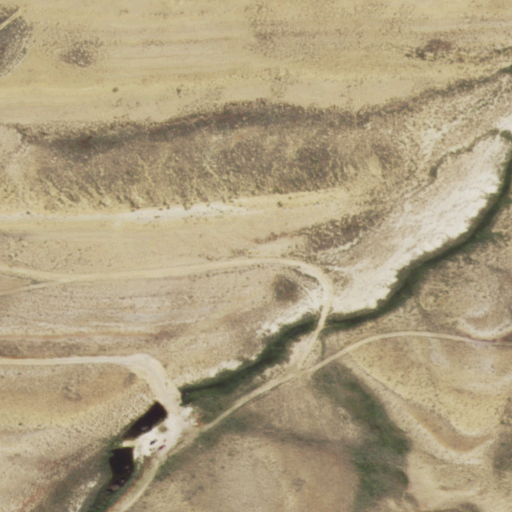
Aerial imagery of valley in Wyoming named Robinson Canyon containing only shrub